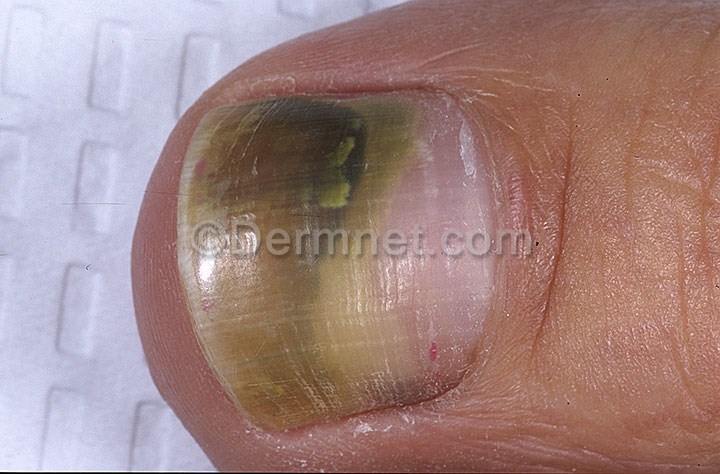
Disease: Nail Fungus and other Nail Disease